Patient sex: F
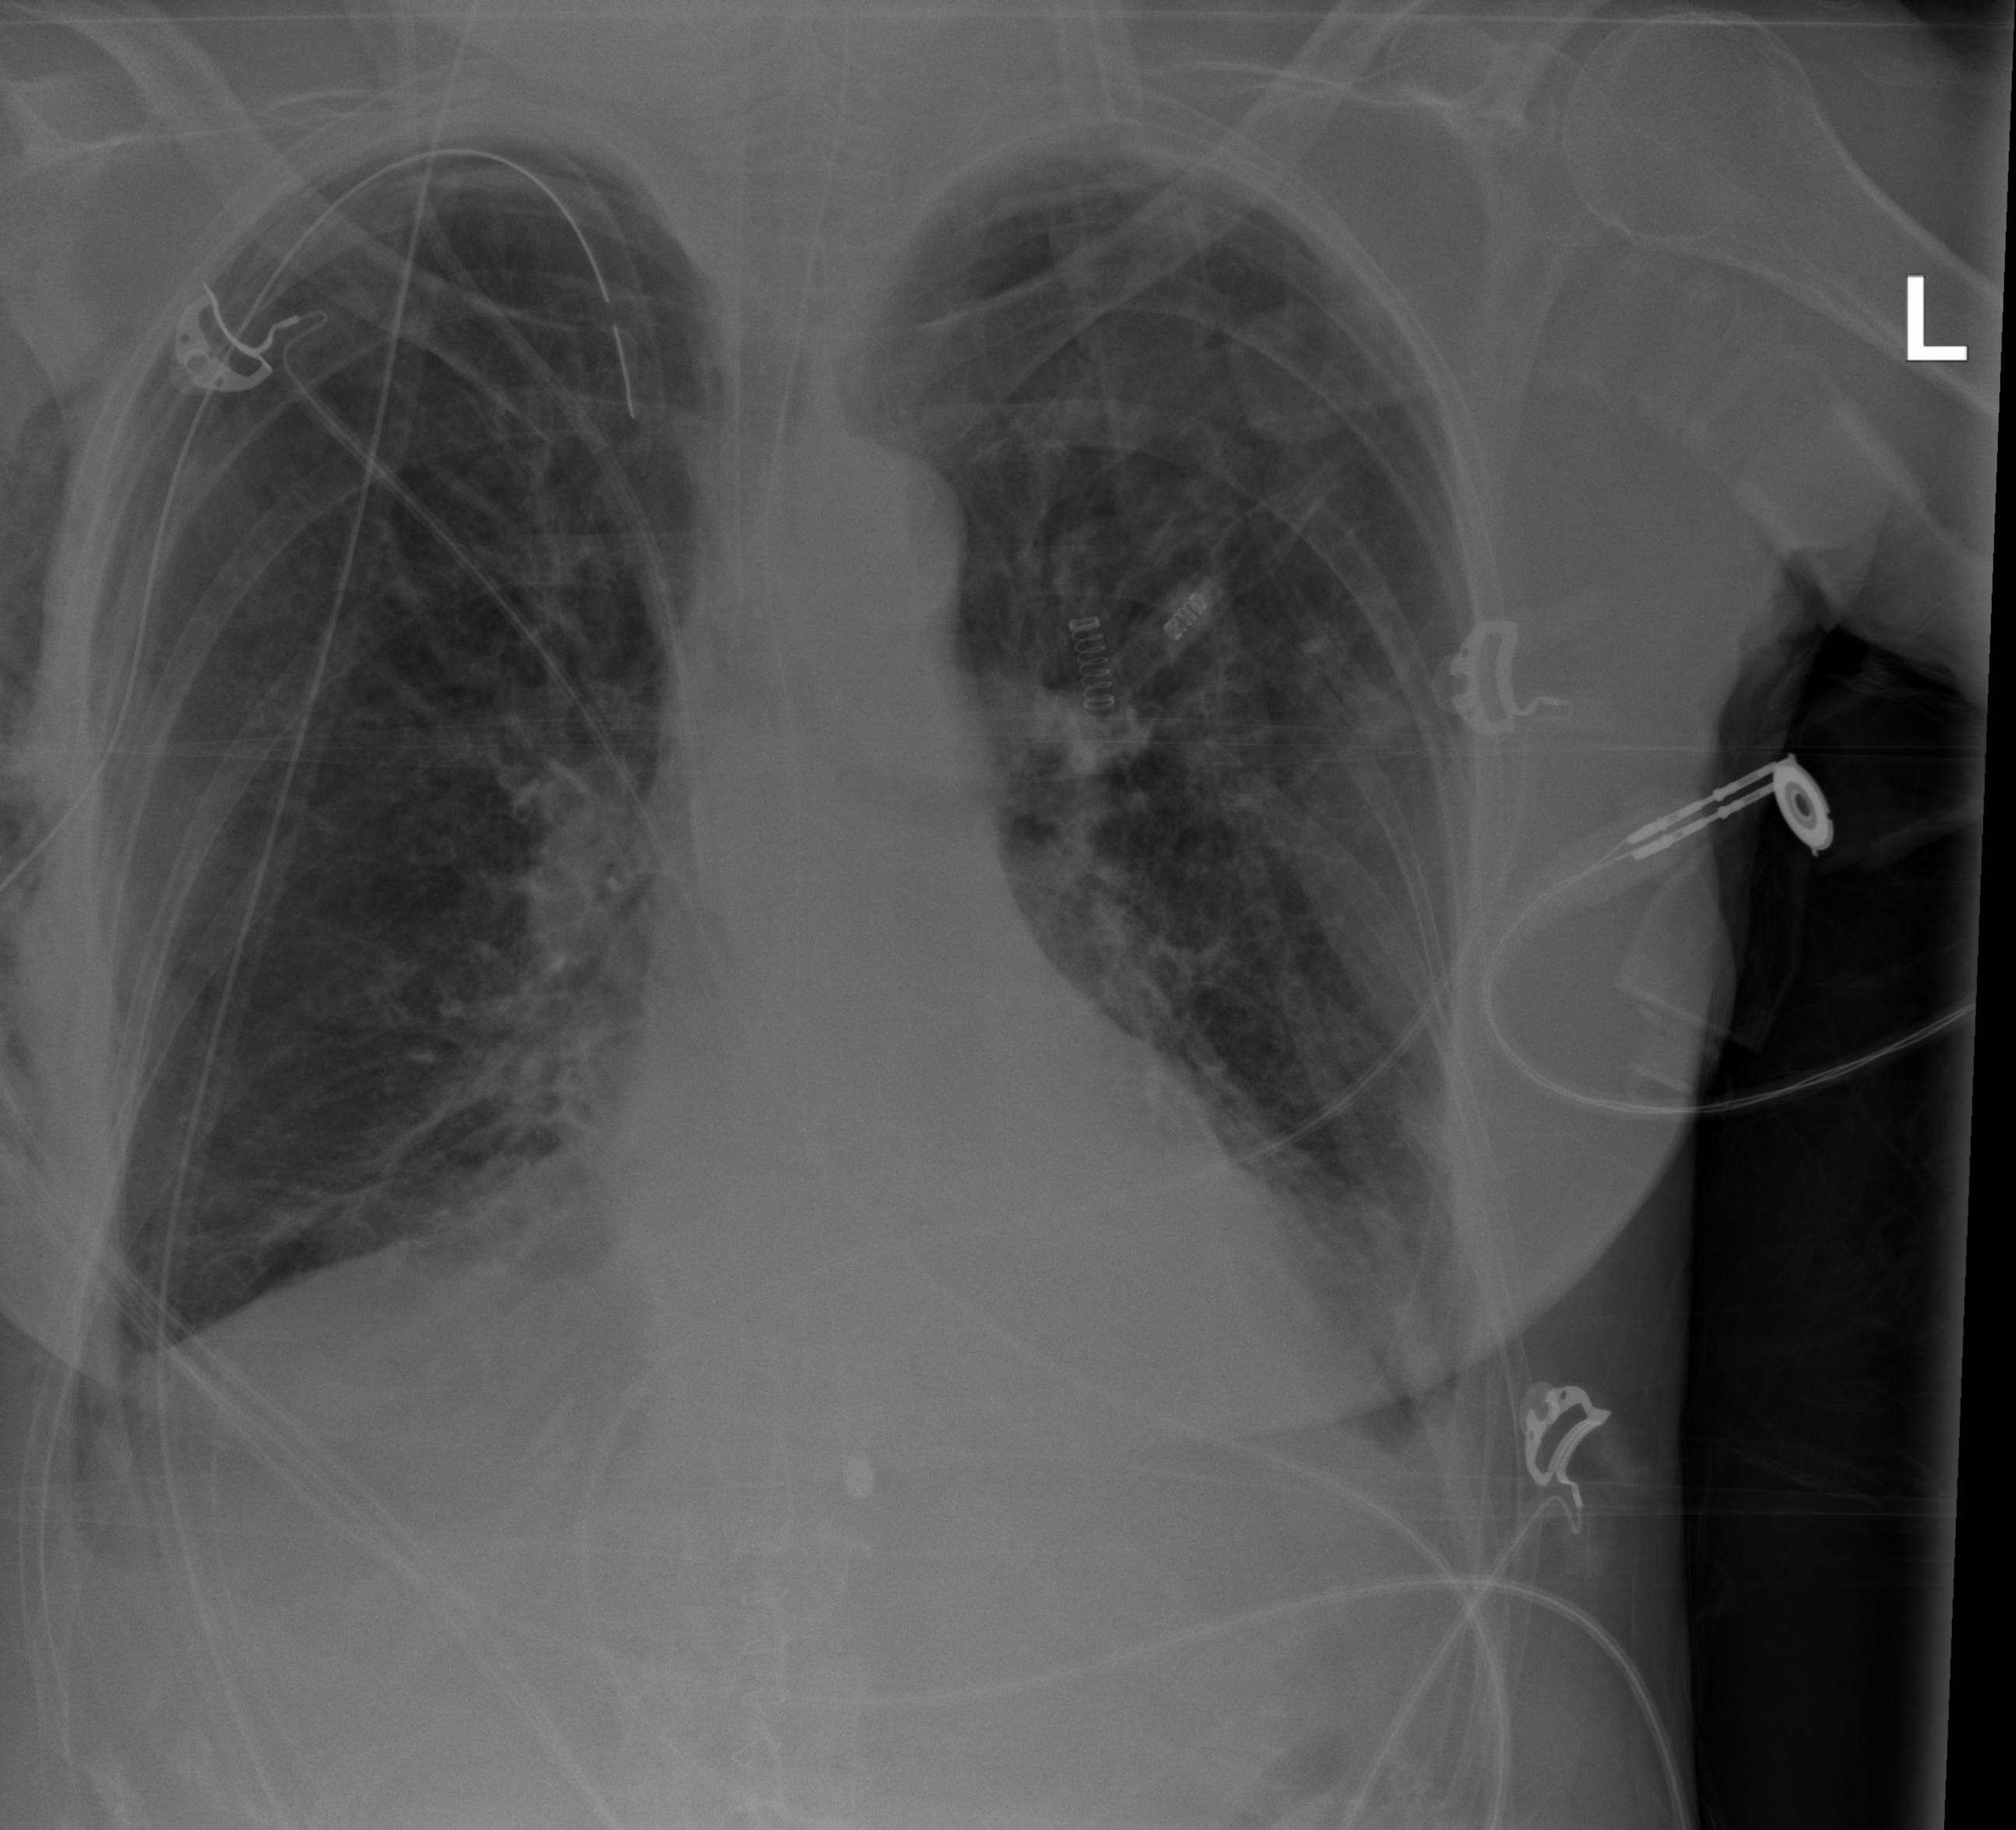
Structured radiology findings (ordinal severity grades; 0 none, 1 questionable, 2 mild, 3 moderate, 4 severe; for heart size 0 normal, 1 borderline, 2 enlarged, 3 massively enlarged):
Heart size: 1
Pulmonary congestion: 0
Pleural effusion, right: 2
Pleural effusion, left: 2
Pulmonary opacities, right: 0
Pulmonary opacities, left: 0
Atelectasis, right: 0
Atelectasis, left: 2